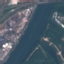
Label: River